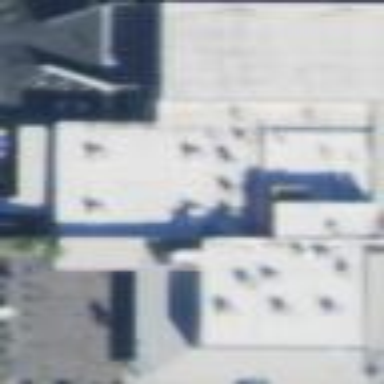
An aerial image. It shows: Car shop building.